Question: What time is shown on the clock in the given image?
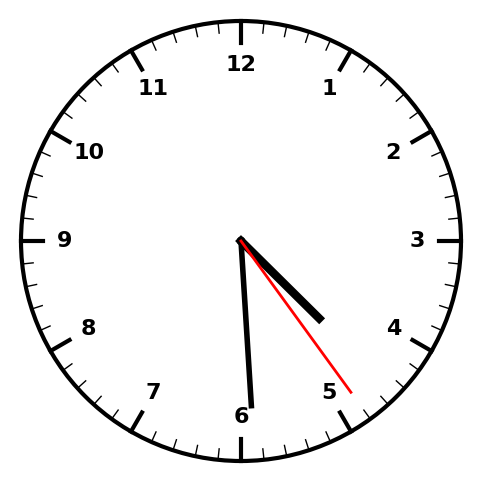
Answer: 04:29:24